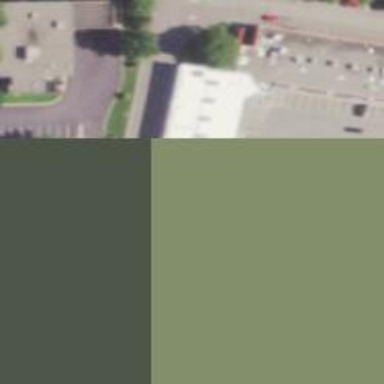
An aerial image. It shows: Veterinary facility.